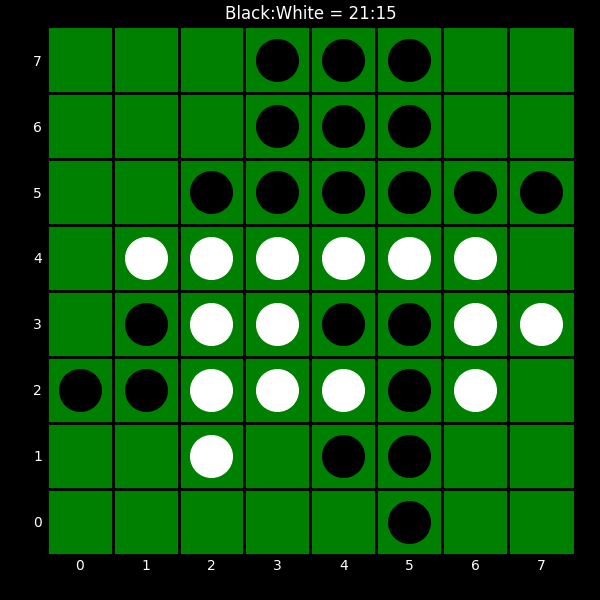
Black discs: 21
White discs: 15